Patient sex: M
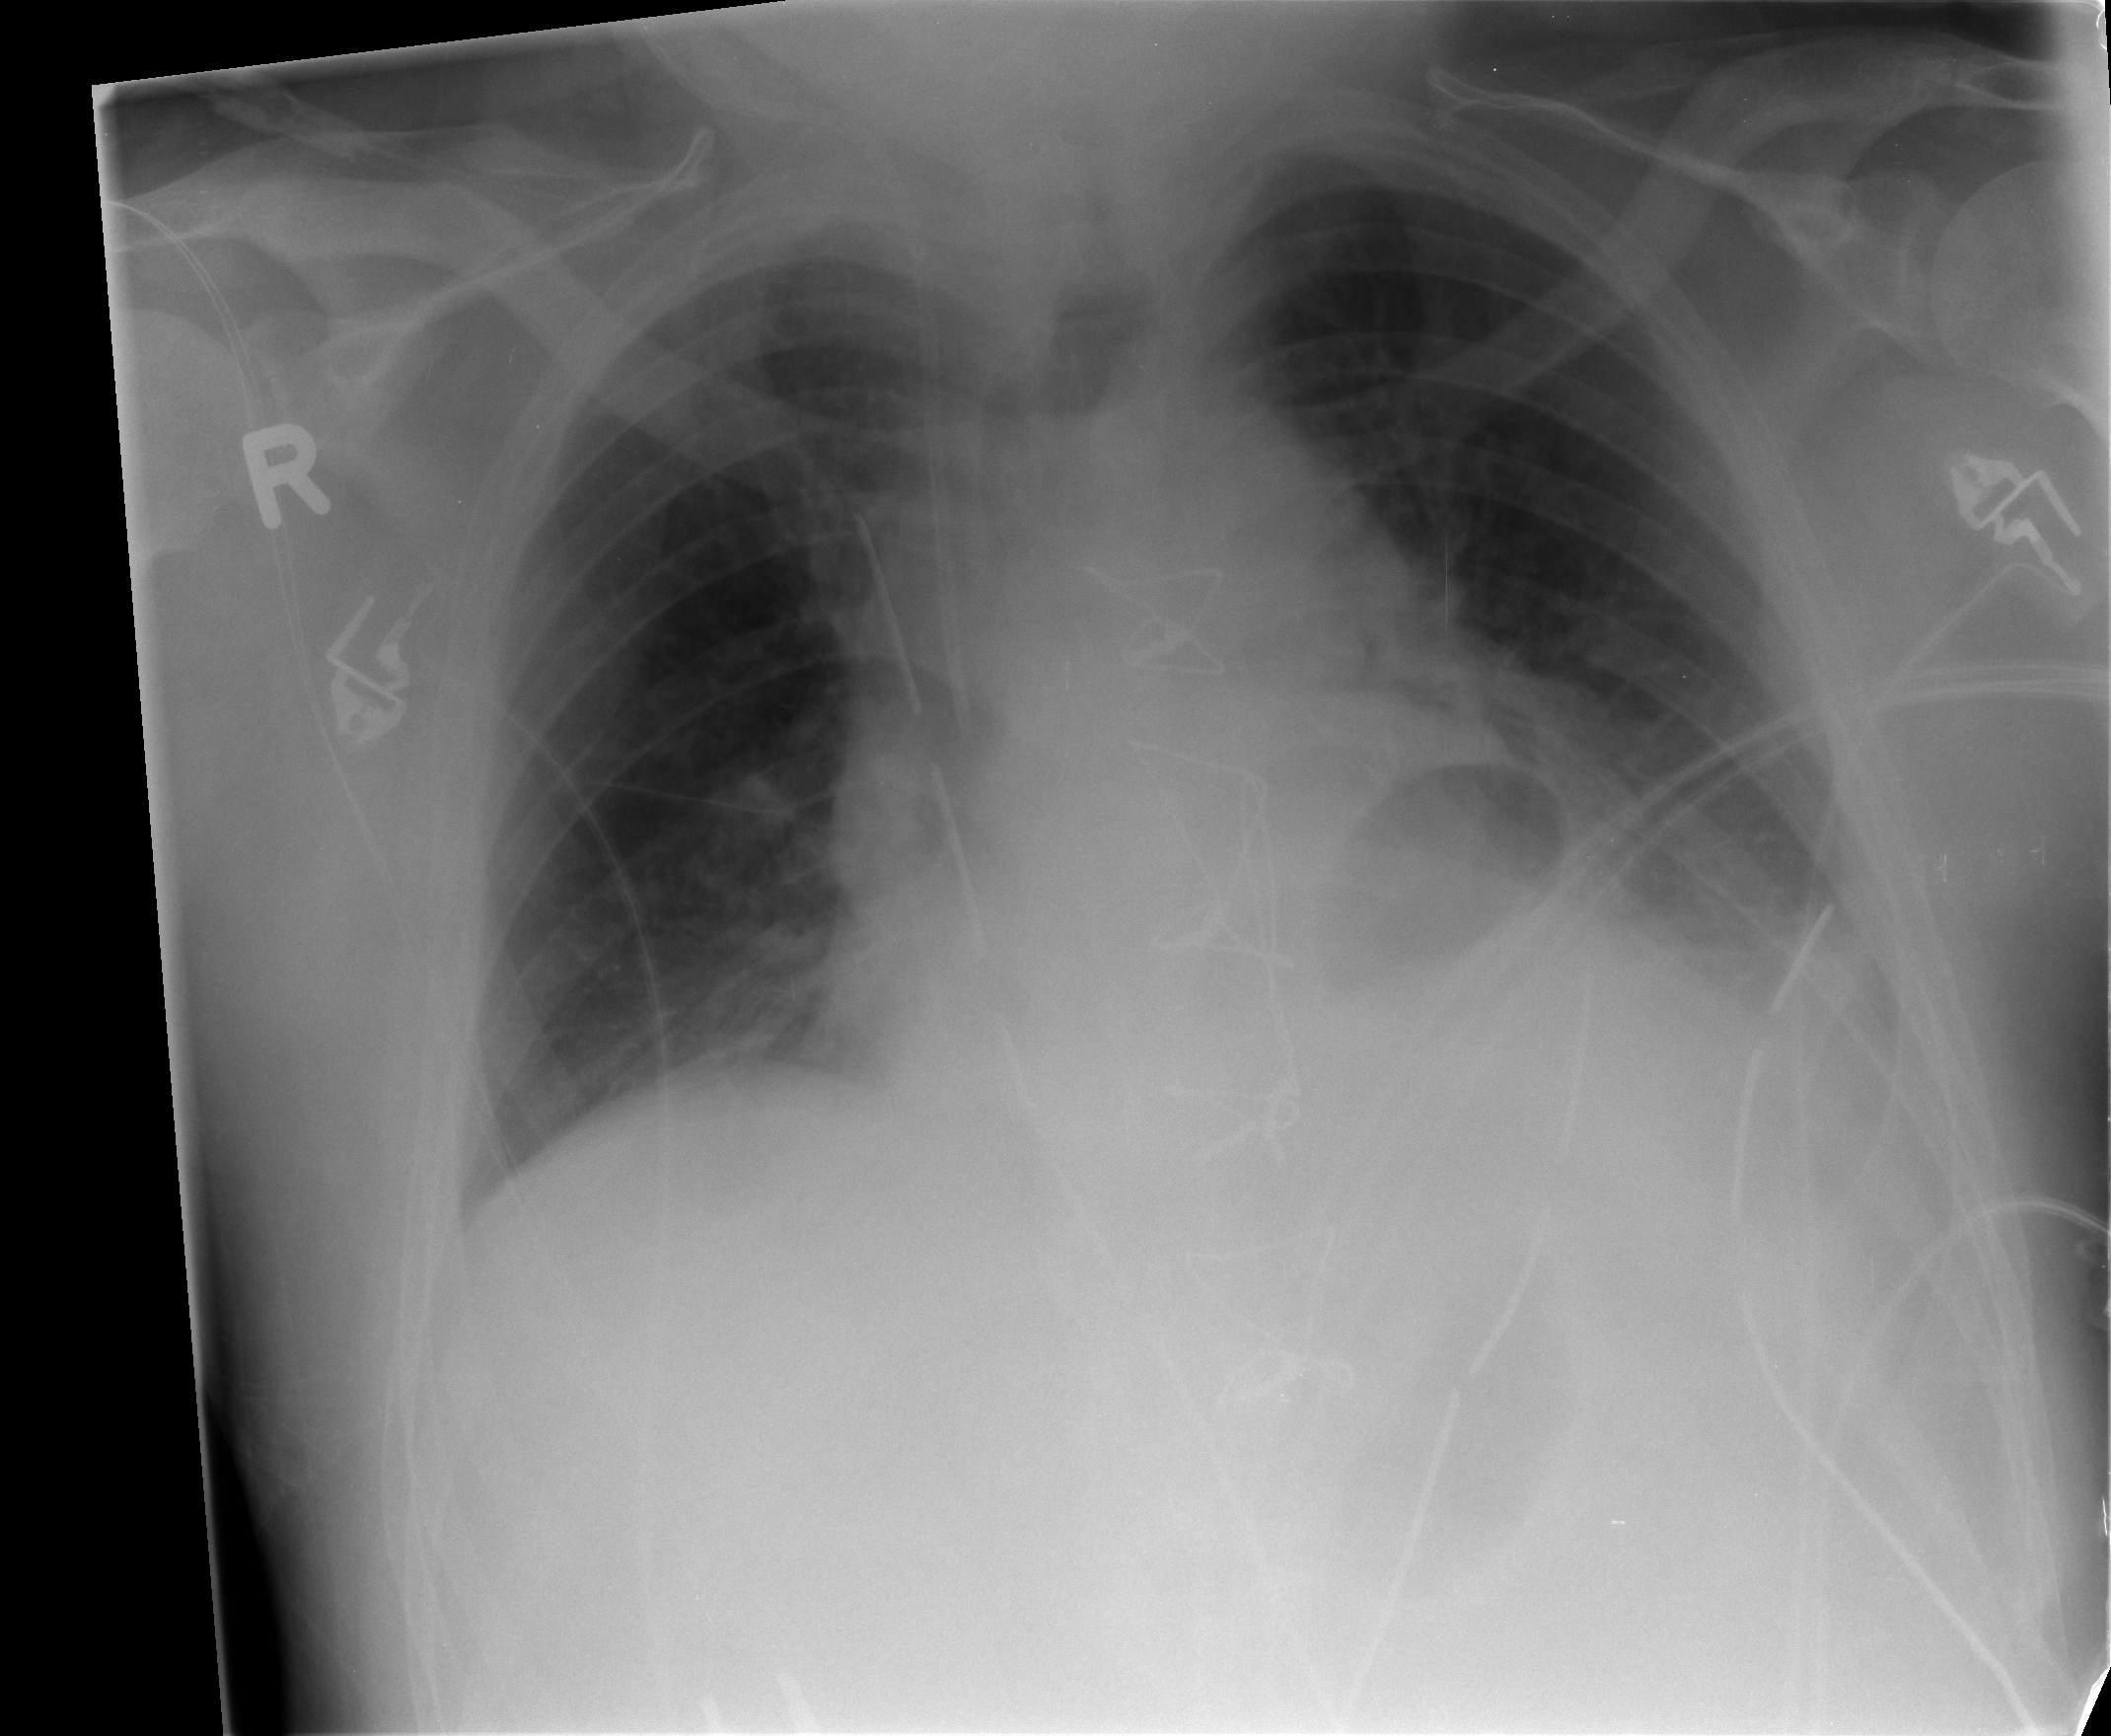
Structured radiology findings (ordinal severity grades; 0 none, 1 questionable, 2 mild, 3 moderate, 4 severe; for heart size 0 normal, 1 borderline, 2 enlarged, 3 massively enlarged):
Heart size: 2
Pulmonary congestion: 2
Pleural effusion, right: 0
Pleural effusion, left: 2
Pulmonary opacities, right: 0
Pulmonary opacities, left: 0
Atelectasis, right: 2
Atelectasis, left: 2